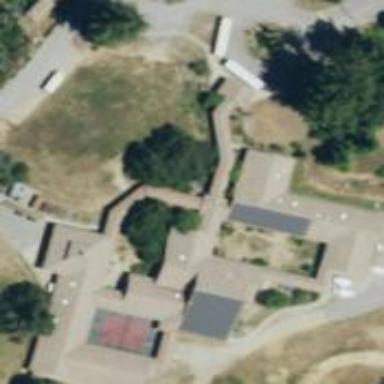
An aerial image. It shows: School building.